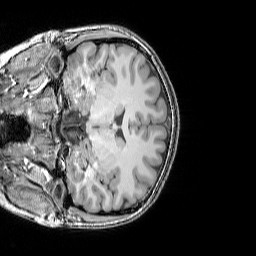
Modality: T1w
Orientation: coronal
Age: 20
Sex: female
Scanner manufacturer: siemens
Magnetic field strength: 3 T
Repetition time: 1.9 s
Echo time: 0.00444 s